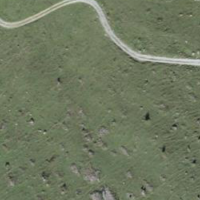
EUNIS habitat code: 23
Species observed at this site:
Omocestus viridulus